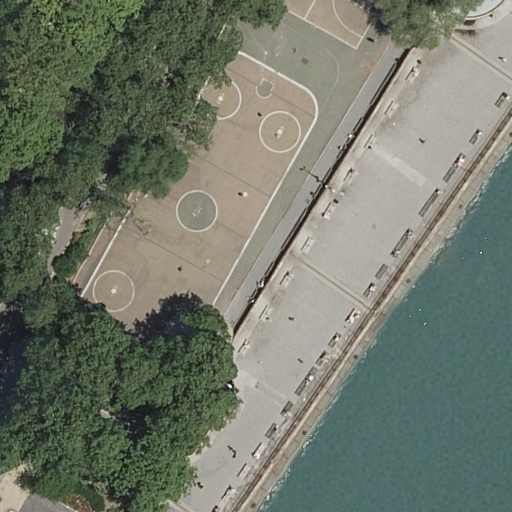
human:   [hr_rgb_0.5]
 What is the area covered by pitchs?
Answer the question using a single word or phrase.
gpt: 1935m2

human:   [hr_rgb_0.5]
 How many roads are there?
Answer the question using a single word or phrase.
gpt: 6

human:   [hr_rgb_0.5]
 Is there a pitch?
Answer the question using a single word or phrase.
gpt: yes

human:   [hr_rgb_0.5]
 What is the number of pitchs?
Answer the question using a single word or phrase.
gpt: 2

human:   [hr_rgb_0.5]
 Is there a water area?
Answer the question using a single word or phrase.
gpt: yes

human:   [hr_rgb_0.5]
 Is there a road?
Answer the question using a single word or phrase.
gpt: yes

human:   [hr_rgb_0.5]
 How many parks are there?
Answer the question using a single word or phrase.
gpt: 2

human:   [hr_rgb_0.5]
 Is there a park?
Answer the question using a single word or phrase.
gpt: yes

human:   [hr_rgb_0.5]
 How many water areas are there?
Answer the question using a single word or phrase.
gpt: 1

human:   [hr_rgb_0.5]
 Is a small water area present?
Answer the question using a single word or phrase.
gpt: no

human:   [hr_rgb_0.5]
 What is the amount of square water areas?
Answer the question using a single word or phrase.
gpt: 0

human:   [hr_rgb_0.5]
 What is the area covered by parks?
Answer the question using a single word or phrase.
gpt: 120m2

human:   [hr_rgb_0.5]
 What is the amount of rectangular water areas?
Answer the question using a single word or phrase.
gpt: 1

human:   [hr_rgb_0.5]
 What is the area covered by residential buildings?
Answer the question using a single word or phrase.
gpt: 0m2

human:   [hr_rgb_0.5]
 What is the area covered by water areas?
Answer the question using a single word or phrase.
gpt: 1916m2

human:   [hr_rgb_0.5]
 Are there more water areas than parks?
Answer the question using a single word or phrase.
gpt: no

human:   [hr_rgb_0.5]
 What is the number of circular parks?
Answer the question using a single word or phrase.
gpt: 0

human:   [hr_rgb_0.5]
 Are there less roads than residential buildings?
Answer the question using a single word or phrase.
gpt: no

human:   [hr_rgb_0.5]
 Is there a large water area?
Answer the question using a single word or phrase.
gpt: yes

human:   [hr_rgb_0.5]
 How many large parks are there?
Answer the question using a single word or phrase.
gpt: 0

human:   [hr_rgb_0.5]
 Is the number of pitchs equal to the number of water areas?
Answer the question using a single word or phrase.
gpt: no

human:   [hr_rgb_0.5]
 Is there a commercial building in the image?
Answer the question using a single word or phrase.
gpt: no

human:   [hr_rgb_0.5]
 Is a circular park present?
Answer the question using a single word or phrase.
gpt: no

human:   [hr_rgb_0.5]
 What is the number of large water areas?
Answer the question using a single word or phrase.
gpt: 1

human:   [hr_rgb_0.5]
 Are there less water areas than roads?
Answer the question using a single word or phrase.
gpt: yes

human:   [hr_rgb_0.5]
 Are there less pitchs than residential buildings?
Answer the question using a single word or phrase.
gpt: no

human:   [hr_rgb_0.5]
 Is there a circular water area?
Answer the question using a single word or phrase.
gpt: no

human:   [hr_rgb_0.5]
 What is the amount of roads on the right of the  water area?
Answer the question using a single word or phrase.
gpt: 0

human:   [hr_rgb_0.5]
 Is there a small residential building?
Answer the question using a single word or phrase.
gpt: no

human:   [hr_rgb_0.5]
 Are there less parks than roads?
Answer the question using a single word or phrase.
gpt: yes

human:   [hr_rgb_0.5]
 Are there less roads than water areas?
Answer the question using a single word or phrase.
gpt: no

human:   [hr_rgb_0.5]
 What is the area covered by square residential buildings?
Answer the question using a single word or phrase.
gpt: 0m2

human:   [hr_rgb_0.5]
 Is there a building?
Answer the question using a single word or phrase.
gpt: no

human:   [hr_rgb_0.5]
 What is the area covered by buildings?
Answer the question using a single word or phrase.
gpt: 0m2

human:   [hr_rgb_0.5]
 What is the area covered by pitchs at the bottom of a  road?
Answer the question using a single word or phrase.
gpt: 0m2

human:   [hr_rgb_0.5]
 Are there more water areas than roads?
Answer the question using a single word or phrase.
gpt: no

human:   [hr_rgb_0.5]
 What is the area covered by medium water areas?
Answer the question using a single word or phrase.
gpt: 0m2

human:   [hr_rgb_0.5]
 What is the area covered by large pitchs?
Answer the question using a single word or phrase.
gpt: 1500m2

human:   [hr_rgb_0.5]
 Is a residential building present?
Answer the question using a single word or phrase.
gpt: no

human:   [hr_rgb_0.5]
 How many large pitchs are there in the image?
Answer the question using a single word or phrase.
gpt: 1

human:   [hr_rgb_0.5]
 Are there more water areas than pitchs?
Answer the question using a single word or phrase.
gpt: no

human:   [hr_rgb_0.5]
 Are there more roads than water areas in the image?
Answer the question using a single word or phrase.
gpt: yes

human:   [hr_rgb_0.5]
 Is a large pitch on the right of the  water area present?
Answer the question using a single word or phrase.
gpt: no

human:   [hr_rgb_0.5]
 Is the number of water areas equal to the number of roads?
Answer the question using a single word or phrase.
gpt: no

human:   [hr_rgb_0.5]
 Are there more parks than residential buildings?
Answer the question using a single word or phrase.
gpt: yes

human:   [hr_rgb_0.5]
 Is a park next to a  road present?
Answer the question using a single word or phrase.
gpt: yes

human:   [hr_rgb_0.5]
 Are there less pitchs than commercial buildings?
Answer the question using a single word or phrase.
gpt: no

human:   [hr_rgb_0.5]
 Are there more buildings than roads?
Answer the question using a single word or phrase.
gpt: no

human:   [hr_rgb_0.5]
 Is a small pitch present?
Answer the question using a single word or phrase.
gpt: no

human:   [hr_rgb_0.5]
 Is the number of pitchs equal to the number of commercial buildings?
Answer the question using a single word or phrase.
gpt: no

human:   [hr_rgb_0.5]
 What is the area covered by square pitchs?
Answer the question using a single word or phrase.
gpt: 0m2

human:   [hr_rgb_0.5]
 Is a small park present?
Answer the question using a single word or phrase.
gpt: yes

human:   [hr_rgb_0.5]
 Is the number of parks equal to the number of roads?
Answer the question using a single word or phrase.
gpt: no

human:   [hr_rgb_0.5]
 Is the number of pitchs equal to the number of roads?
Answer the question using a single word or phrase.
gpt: no

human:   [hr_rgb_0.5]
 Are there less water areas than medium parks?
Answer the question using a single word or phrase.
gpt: no

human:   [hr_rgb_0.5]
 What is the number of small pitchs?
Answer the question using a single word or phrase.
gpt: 0

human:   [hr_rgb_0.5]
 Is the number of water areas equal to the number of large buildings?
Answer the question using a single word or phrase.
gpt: no

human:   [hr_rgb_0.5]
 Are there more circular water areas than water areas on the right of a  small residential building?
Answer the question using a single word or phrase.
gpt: no

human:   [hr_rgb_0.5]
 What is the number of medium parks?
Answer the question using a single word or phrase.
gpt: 1

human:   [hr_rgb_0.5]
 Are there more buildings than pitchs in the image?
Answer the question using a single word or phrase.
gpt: no

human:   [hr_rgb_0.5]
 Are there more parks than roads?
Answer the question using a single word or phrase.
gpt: no

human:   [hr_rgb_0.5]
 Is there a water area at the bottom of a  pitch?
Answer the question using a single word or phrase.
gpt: yes

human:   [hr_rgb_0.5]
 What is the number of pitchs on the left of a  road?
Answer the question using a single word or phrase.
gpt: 1

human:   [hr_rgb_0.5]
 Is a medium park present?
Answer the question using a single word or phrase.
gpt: yes